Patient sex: M
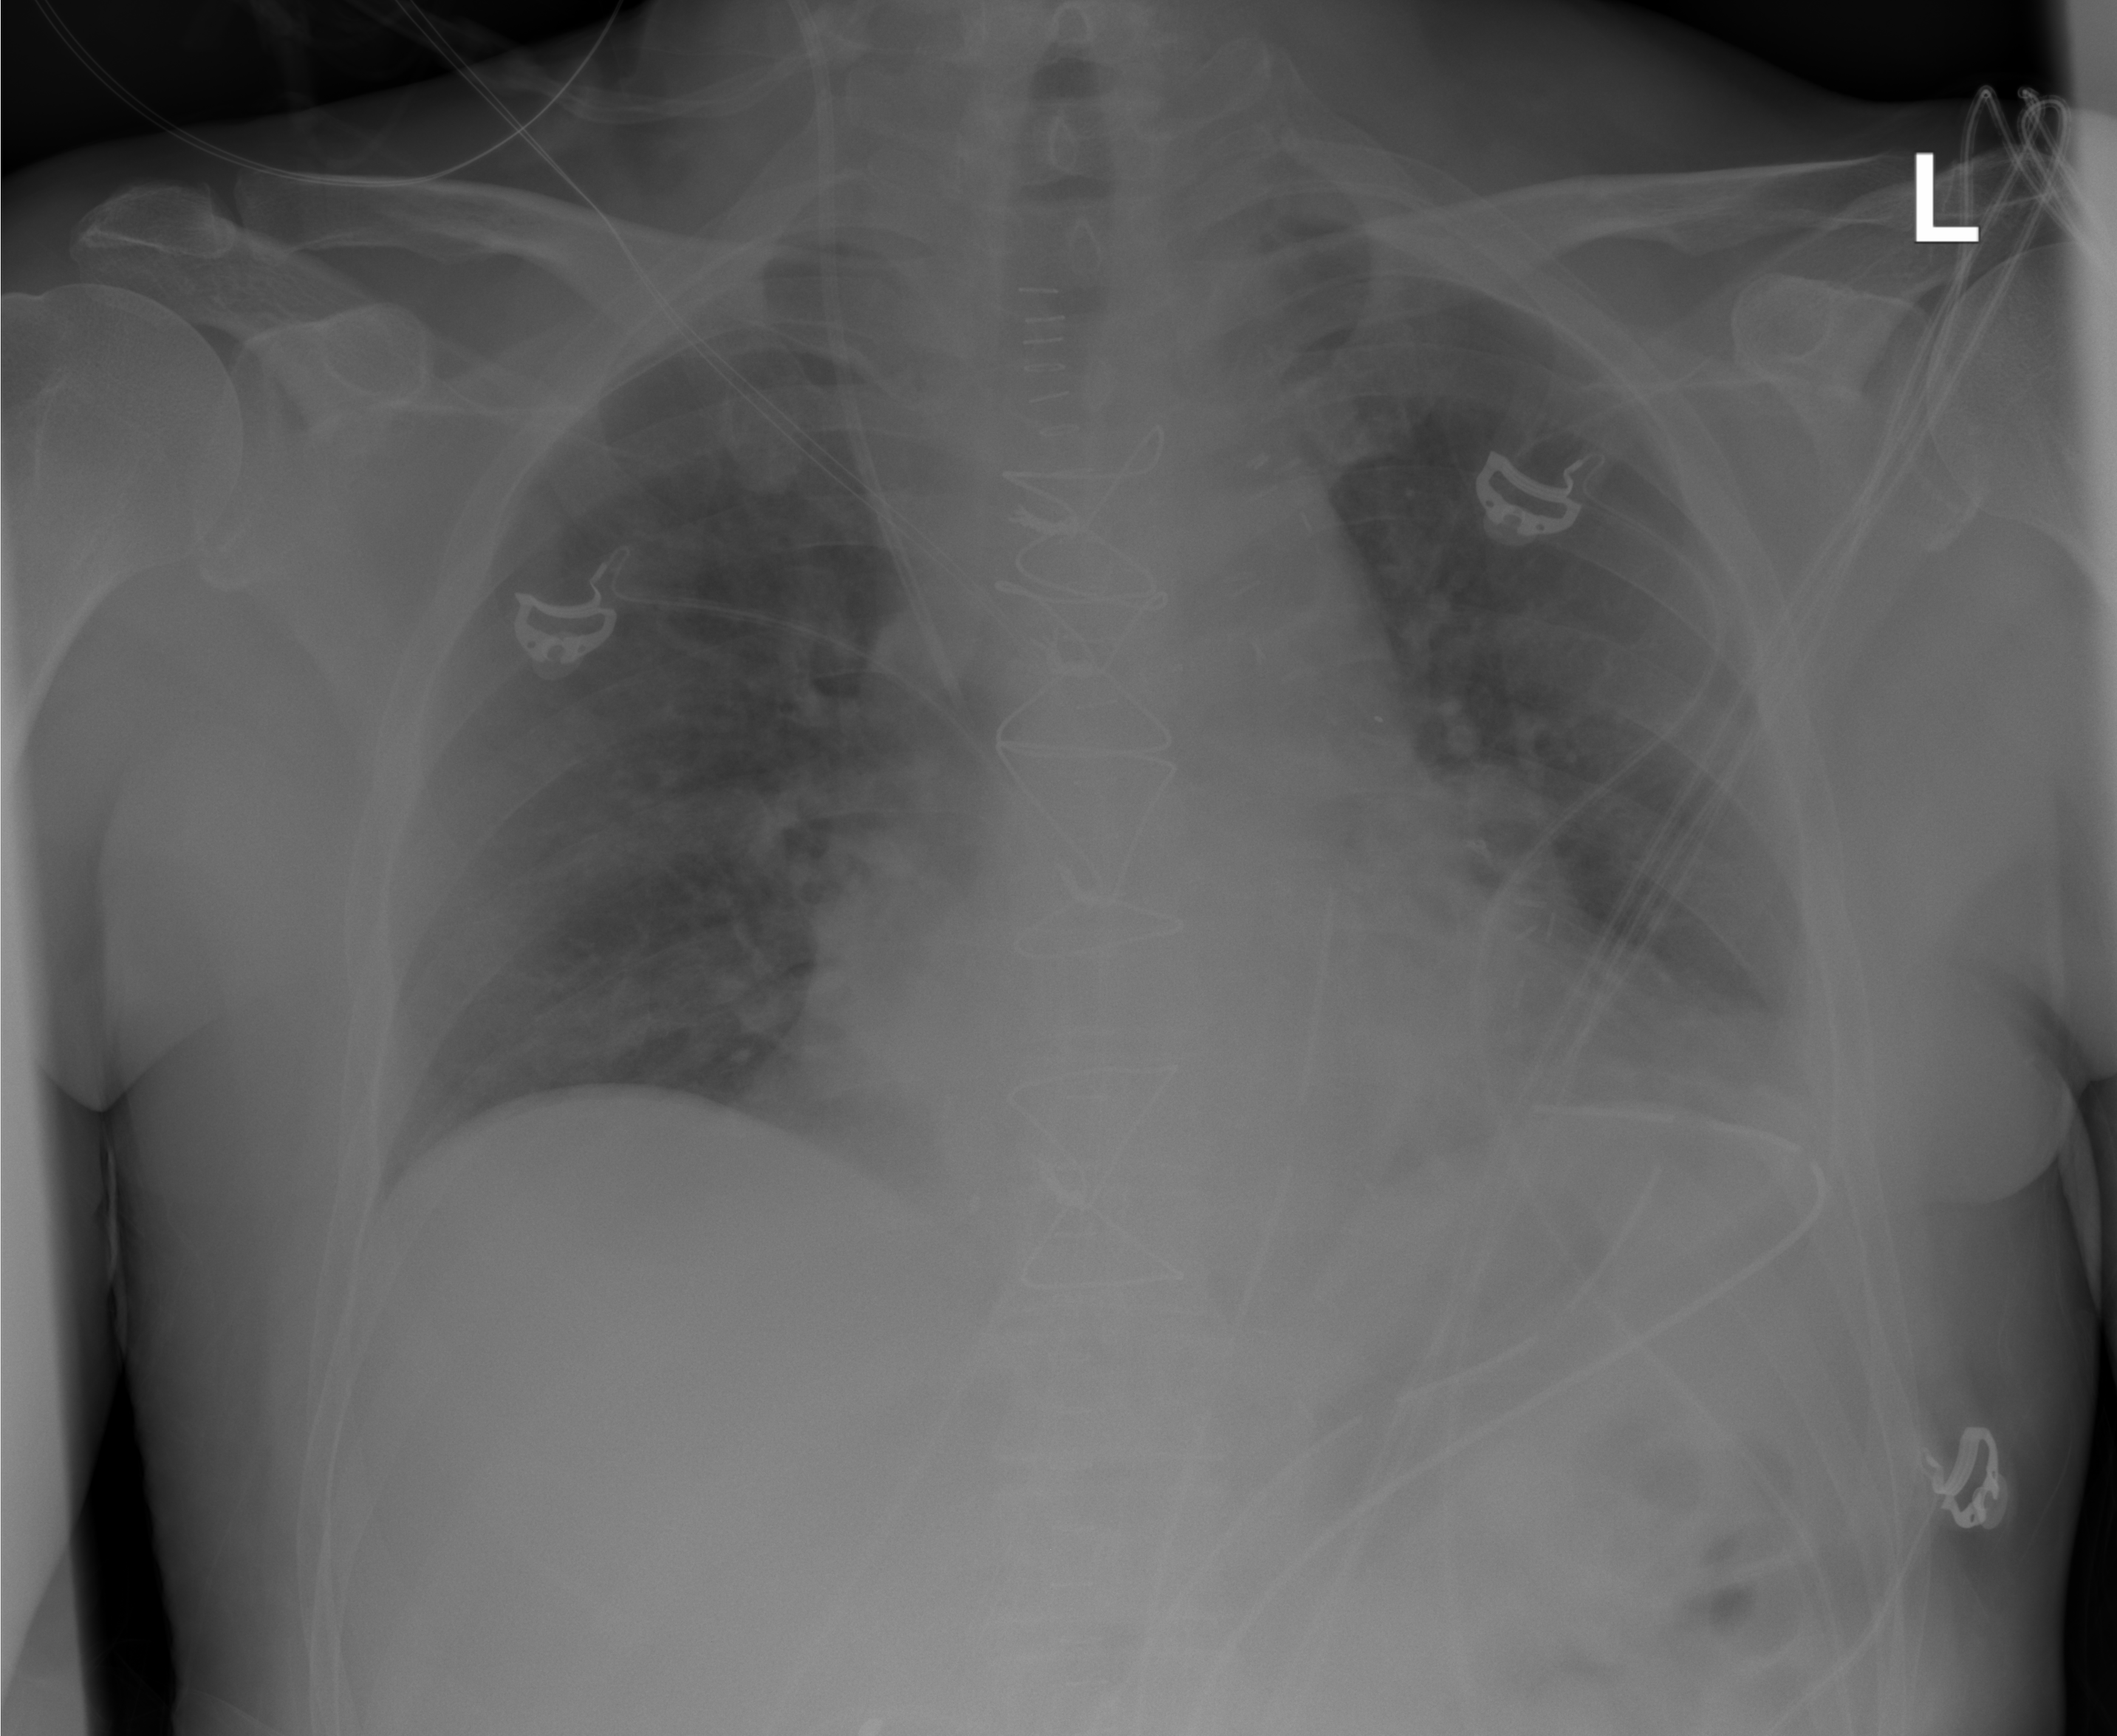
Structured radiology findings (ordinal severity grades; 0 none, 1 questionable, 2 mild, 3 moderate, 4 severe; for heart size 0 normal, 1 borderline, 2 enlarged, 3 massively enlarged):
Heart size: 0
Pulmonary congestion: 2
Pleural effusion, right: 0
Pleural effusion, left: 1
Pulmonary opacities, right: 1
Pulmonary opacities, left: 1
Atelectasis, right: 0
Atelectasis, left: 0